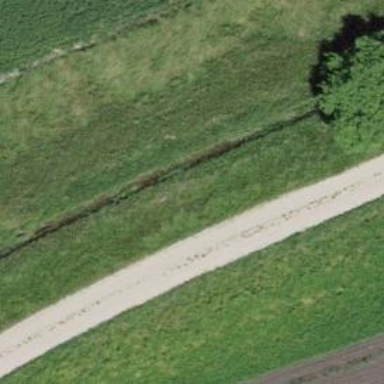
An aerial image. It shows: Track with grade 2 gravel surface.